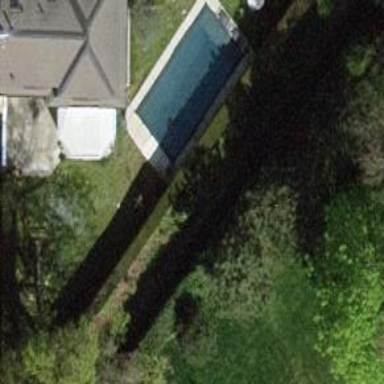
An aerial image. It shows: Swimming pool located in leisure land.